Question: In my application for Tizen system, I make a cross origin AJAX request, it works well in Tizen's browser, but when I package it as web application, the cross origin request can't work. I've tested it both on emulator and real device.
I also use the webkit inspector record the network log, the screenshot is as following:

Could any expert tell me why?
The following is my code:
'''
var url = "";//this is assigned a domain which supports cross domain access according to HTML5 specification.
var client = new XMLHttpRequest();
client.open("GET", url, true);
client.setRequestHeader("Accept-Language", 'en-us');
client.onreadystatechange = function() { alert("succeed"); }
client.send();
'''
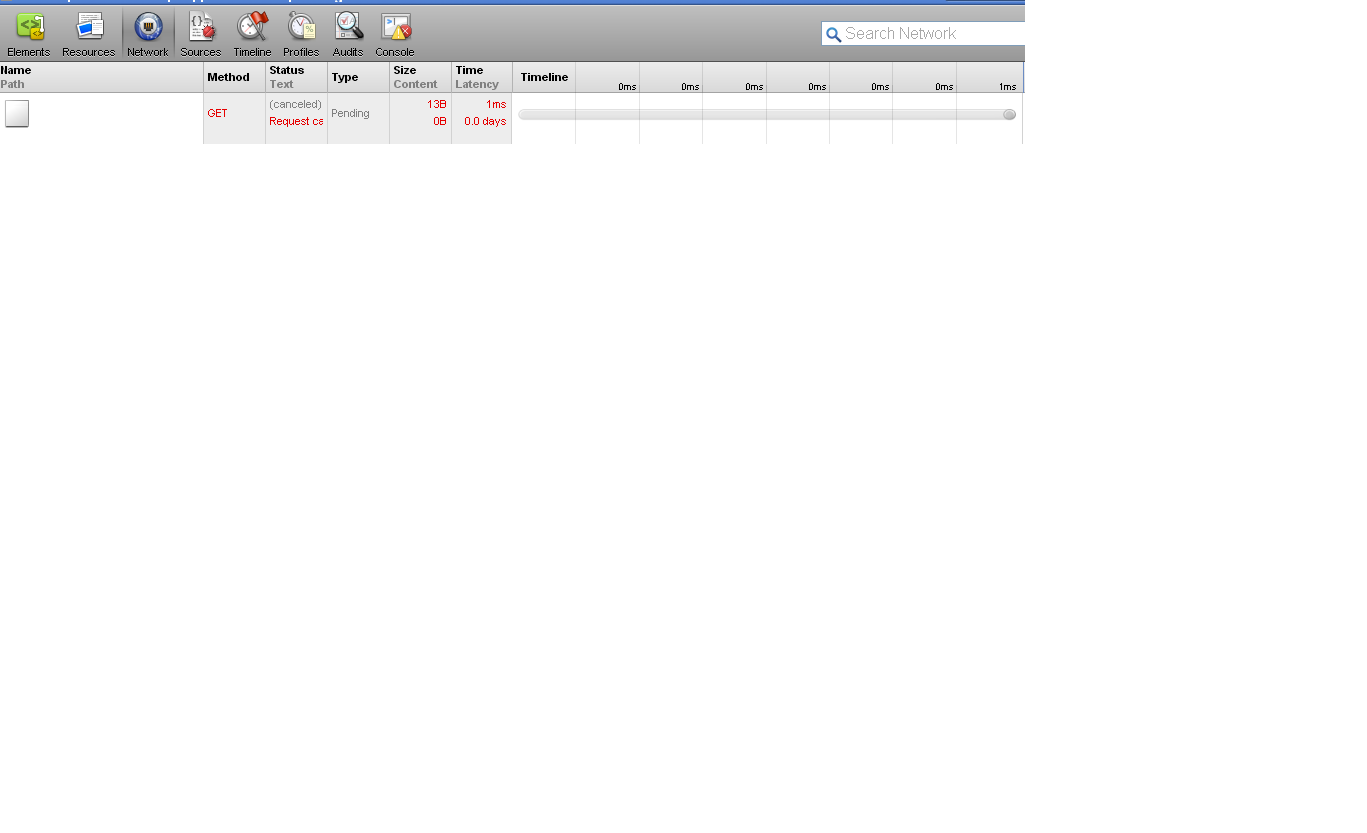
Answer: Any resource that it is accessed outside should be declared<URL>
> You cannot access external network resources by default (WARP: W3C
Access Requests Policy). So, you must request permissions for the
widget to retrieve network resources. You can enter several URLs by
using the Add button on the Access tab. For each URL, you can indicate
if you want to allow the widget to access the URL sub-domains. The
Allow subdomain column contents can be toggled by mouse clicks.
so it cannot work without having access to the specific resource needed in our case defined in 'config.xml':
'''
<access origin="http://url_resource" subdomains="true"/>
'''
or
'''
<access origin="*" subdomains="true"/>
'''
to let everything pass.